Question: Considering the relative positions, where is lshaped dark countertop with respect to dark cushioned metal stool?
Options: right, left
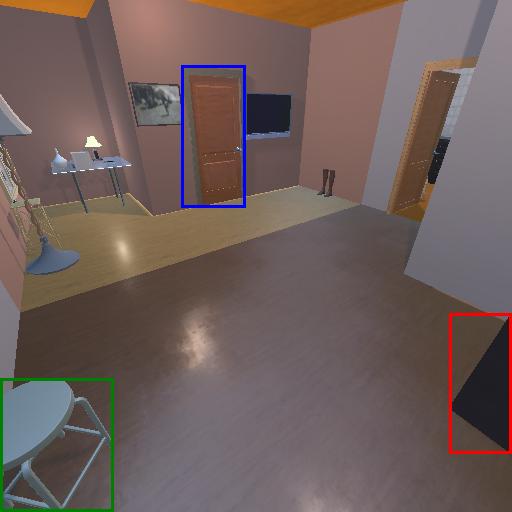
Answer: right